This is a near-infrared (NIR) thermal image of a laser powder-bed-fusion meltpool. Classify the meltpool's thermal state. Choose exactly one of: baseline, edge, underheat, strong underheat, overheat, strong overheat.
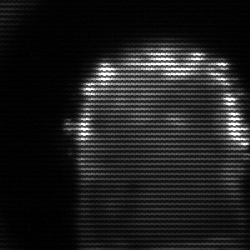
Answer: baseline